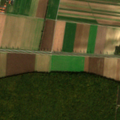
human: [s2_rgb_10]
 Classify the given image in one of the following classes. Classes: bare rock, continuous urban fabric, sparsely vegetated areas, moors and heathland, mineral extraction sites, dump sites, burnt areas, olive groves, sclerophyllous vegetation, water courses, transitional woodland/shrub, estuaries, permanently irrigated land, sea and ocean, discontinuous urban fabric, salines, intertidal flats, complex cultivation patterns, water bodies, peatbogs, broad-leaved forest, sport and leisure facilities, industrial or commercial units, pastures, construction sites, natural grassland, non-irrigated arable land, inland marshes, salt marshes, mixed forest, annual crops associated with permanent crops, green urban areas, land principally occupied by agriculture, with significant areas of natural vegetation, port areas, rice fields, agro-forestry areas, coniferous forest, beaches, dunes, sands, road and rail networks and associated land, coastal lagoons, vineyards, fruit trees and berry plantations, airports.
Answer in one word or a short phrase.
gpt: discontinuous urban fabric, non-irrigated arable land, complex cultivation patterns, broad-leaved forest